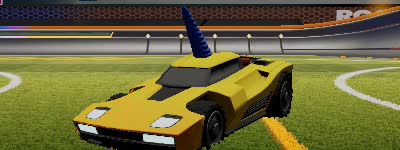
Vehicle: breakout